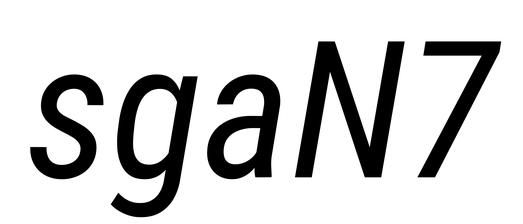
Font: Roboto-Italic_Condensed_Italic